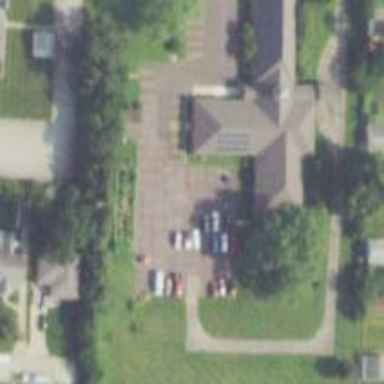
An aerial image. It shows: Building that serves as place of worship.